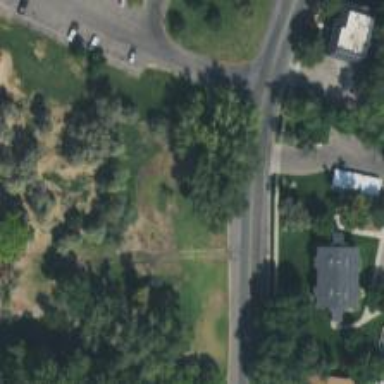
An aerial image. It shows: Disc golf tee area.